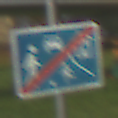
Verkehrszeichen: EndeVerkehrsberuhigterBereich
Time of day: SunriseSunset
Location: Outdoor (Special)
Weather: Clear
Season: NotSpecified
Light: Natural